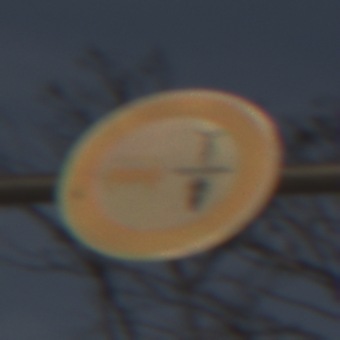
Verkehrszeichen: VerbotUeberholenEinspurigeFahrzeuge
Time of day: SunriseSunset
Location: Outdoor (Nature)
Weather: PartlyCloudy
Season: NotSpecified
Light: Natural